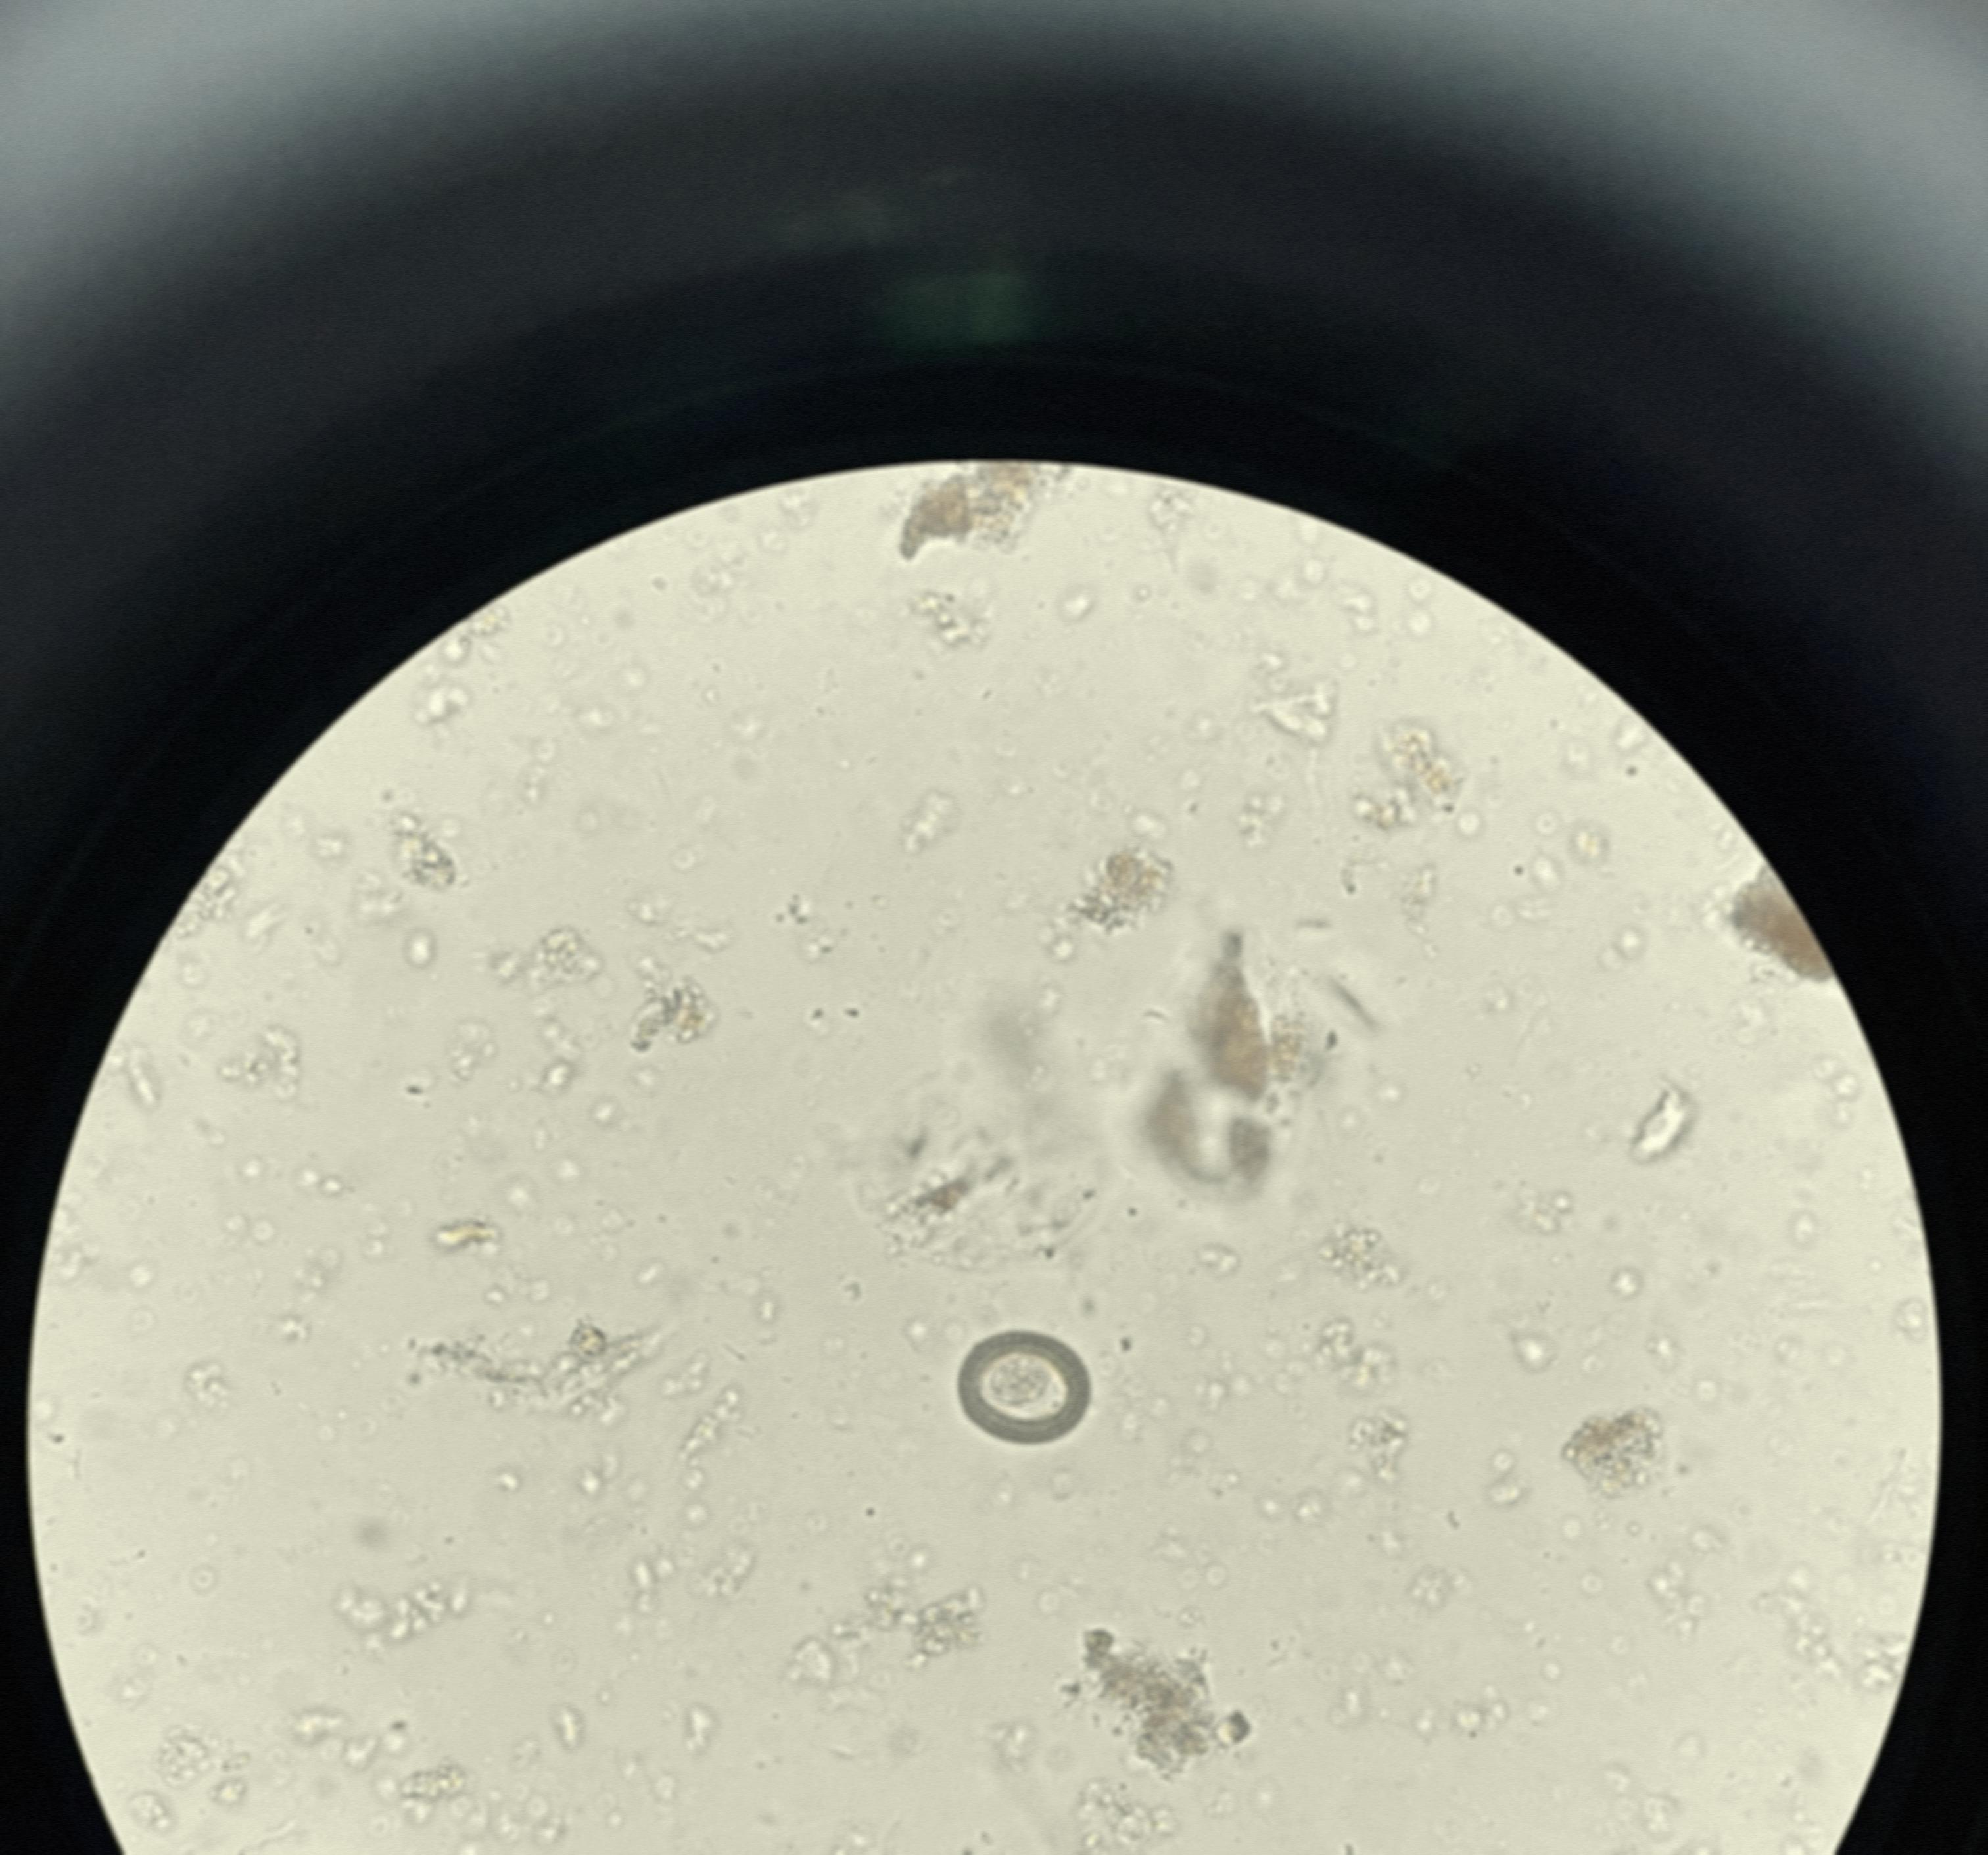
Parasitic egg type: Taenia spp. egg